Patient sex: F
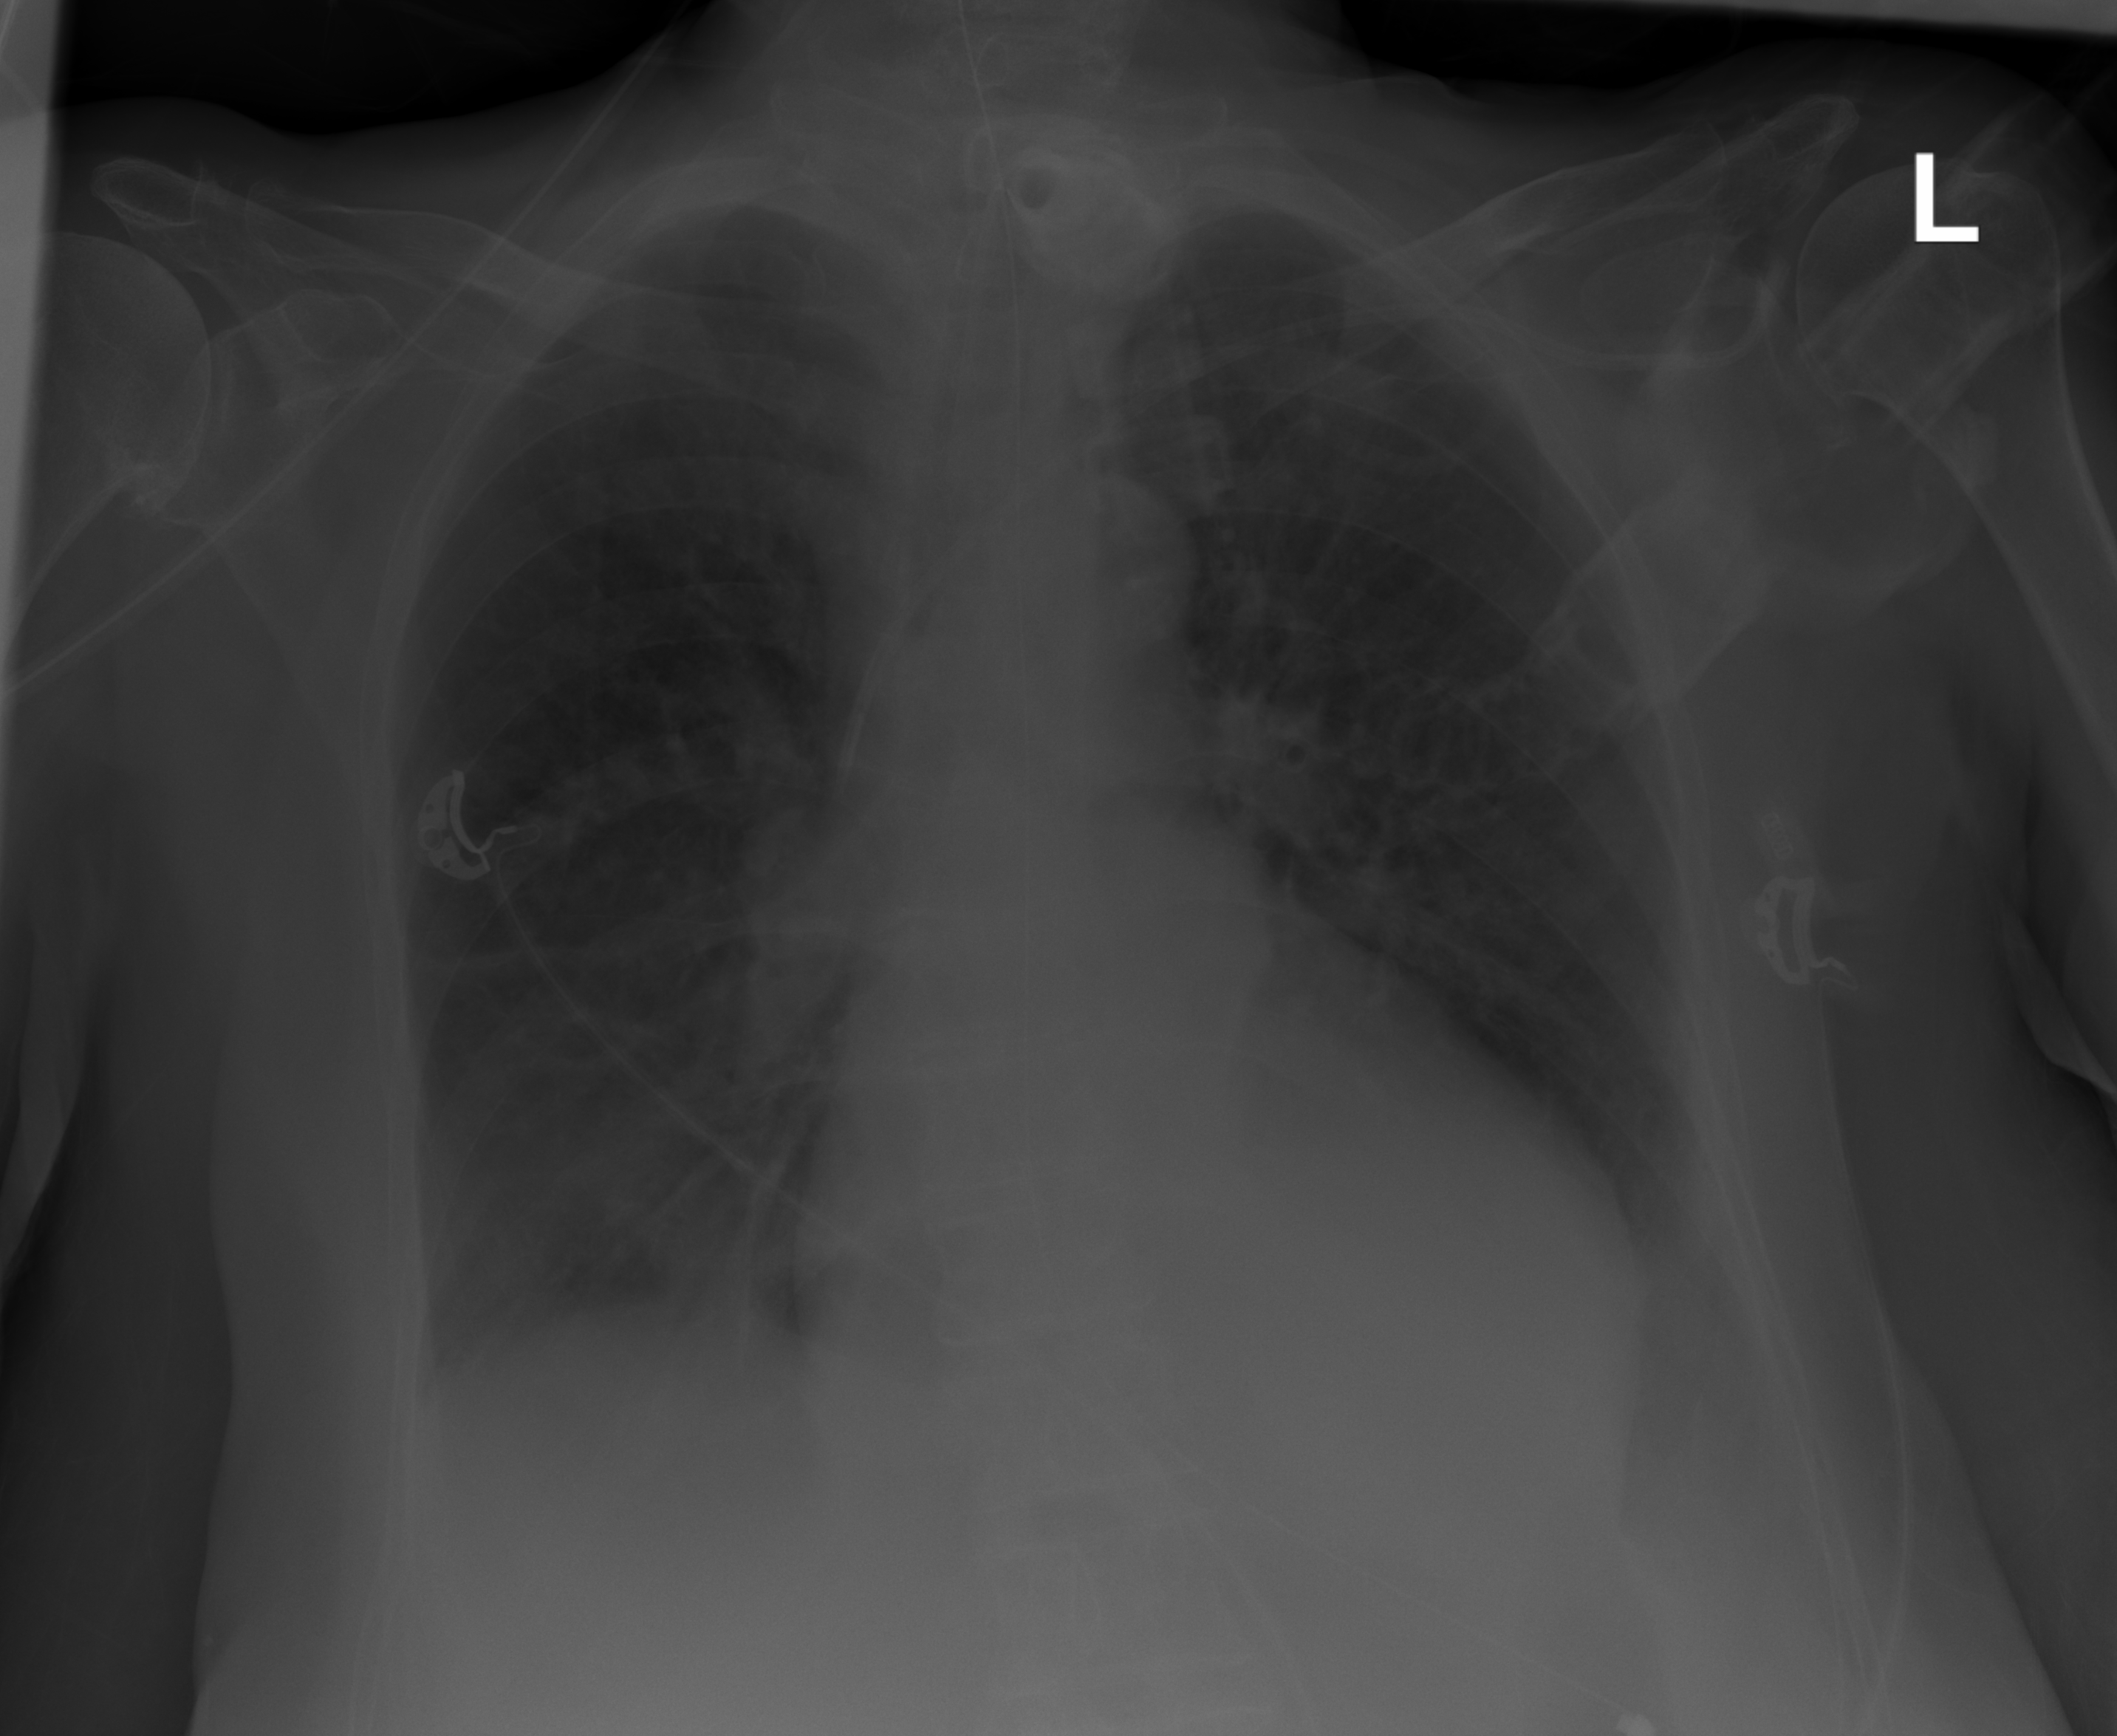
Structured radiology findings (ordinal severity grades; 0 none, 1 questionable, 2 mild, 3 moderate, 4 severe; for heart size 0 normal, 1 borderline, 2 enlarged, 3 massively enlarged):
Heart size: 2
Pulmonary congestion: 2
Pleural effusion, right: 2
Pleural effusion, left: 2
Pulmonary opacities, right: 0
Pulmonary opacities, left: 0
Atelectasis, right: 2
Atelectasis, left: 2